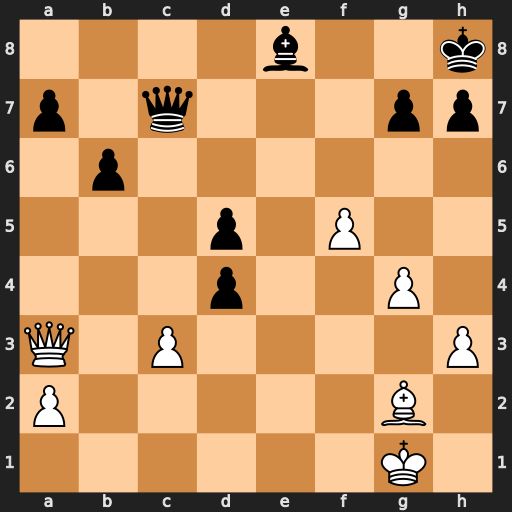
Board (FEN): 4b2k/p1q3pp/1p6/3p1P2/3p2P1/Q1P4P/P5B1/6K1
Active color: w
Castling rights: -
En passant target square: -
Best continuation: Qf8#